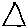
Label: triangle